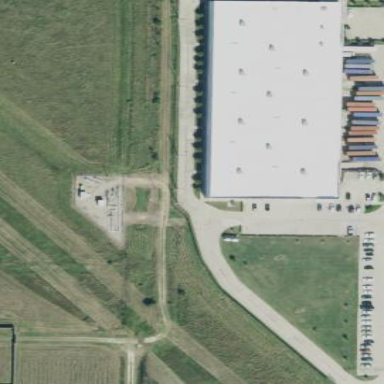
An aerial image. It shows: Warehouse.